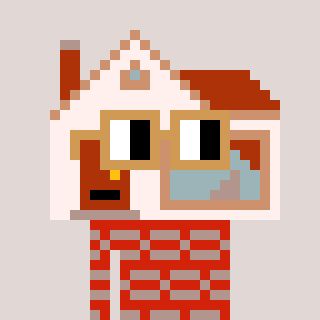
a pixel art character with square brown glasses, a house-shaped head and a red-colored body on a warm background